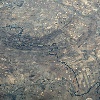
Label: land